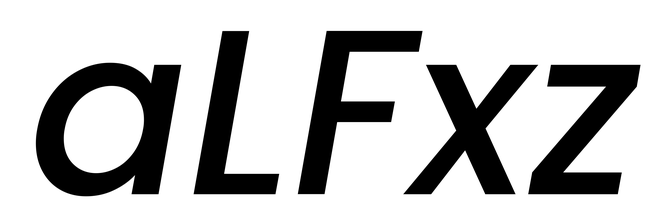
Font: Poppins-MediumItalic